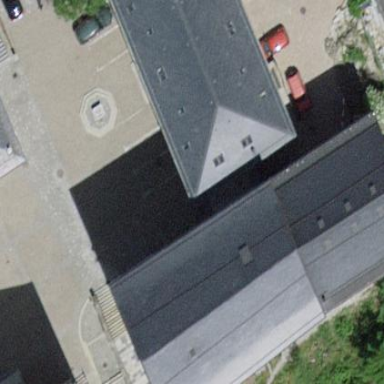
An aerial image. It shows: Theatre building.